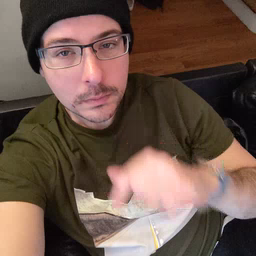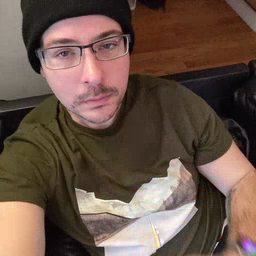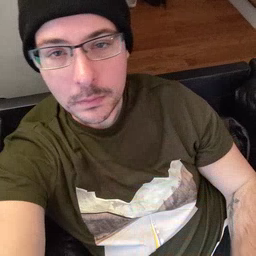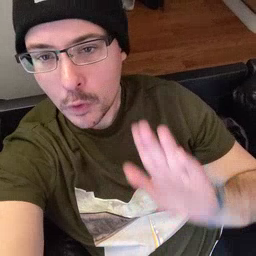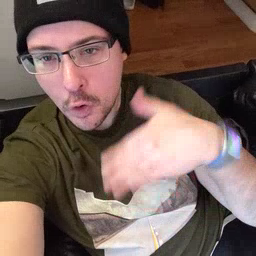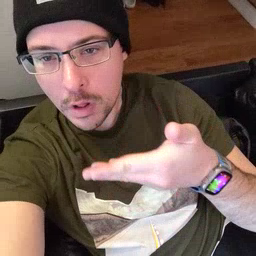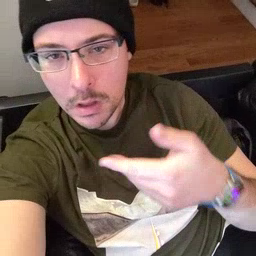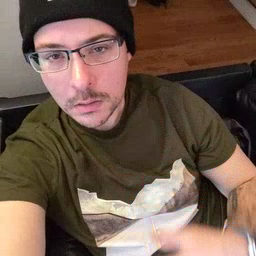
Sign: all